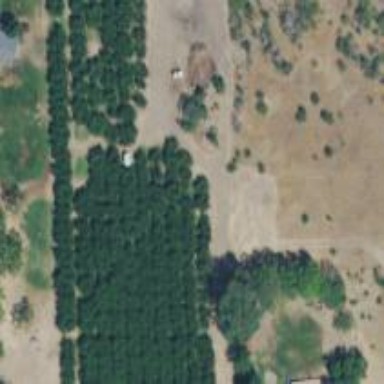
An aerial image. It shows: Orchard.